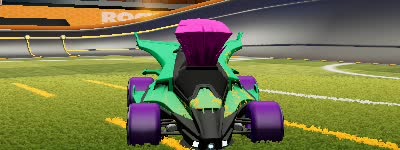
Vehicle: aftershock